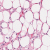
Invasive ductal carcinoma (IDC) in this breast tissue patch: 0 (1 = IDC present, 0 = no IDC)